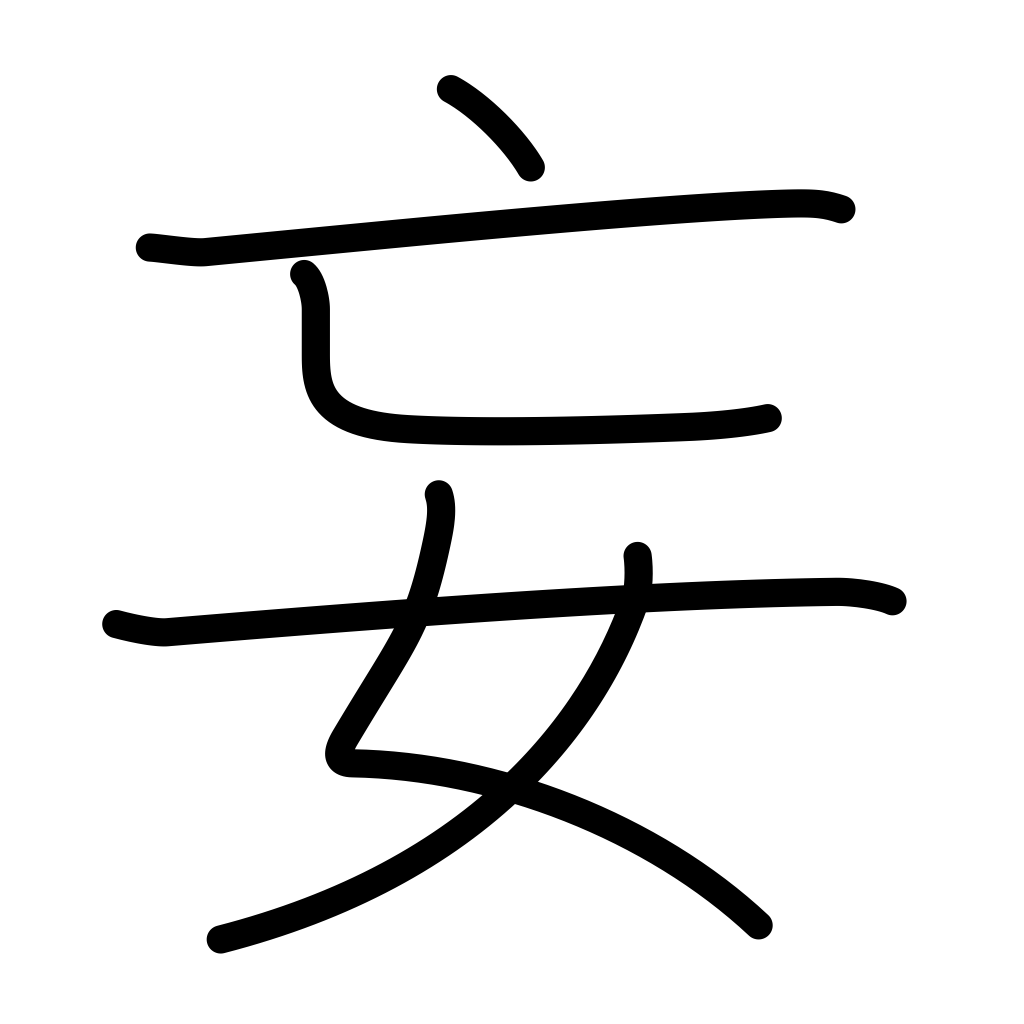
Meaning: delusion, unnecessarily, without authority, reckless